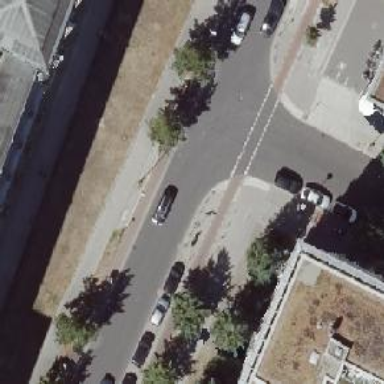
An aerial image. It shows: Residential road with asphalt surface. There are sidewalks on both sides and street side parking available.